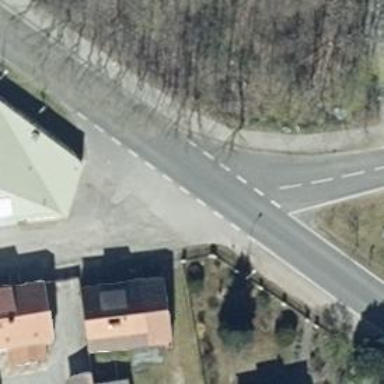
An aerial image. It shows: Emergency access point on the road.